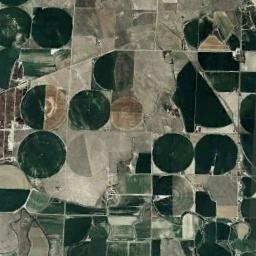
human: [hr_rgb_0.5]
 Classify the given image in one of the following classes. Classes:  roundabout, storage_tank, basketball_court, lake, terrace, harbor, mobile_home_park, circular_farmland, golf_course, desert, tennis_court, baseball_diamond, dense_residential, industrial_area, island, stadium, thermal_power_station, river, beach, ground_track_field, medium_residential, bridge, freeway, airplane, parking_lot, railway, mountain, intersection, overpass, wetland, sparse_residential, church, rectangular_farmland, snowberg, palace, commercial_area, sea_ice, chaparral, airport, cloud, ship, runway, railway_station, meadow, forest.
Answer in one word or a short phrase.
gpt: circular_farmland